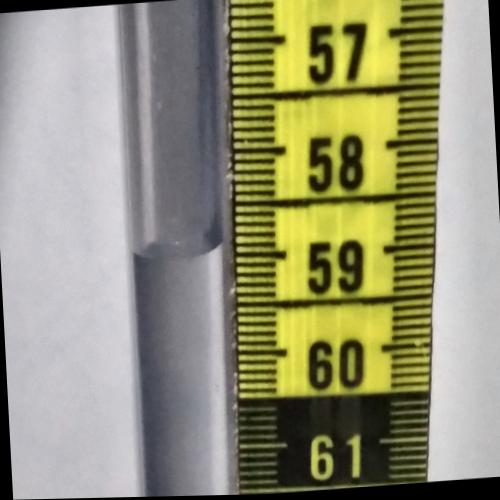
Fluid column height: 58.9 cm